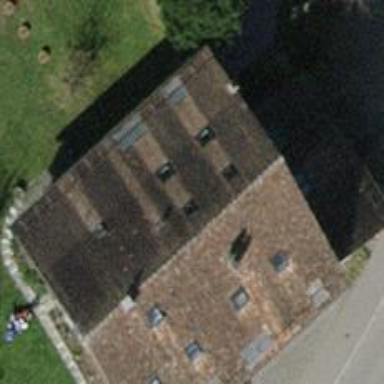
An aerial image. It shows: Terrace building.